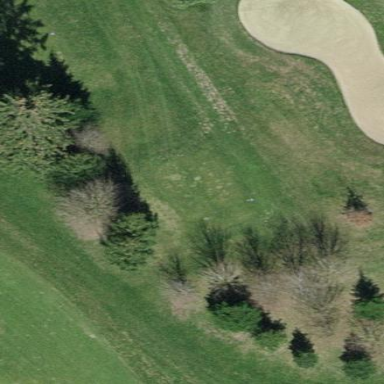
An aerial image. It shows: Golf tee on grassy land.